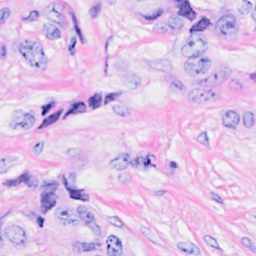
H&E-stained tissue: Breast